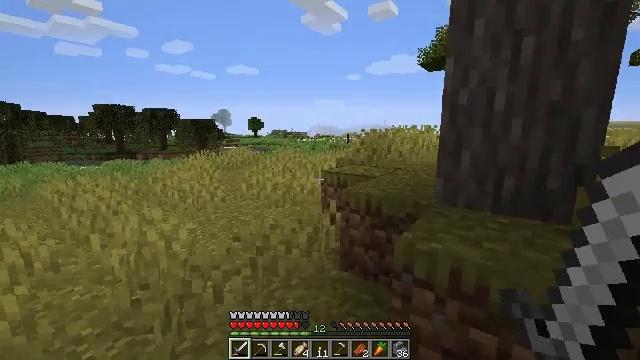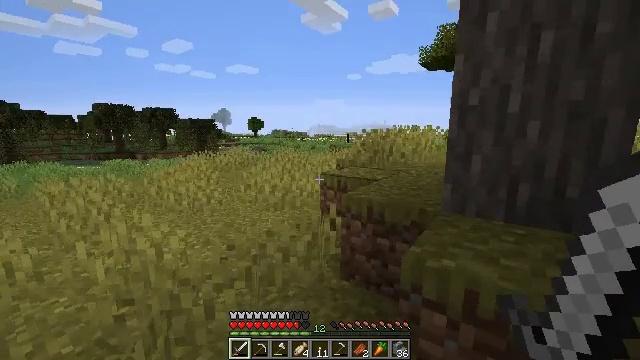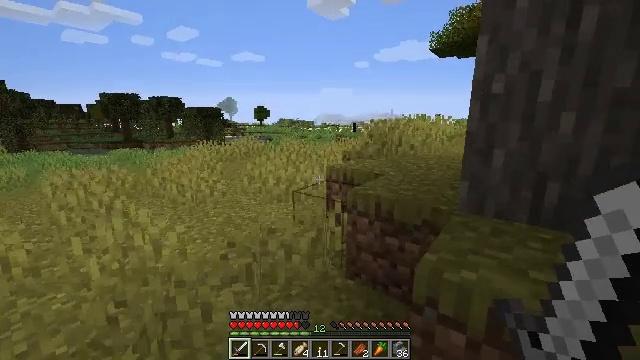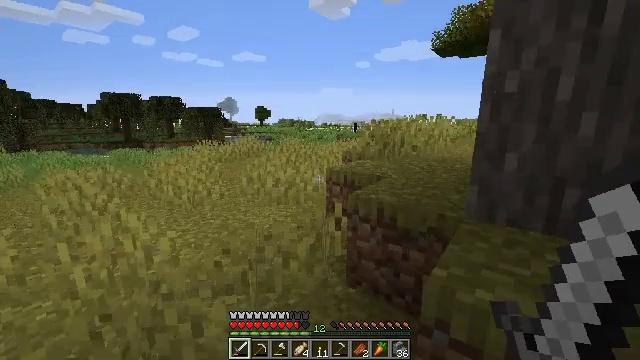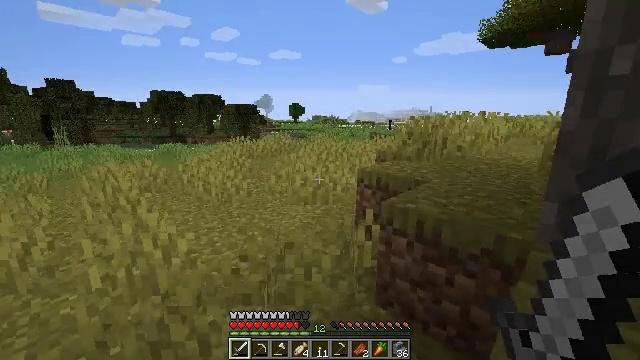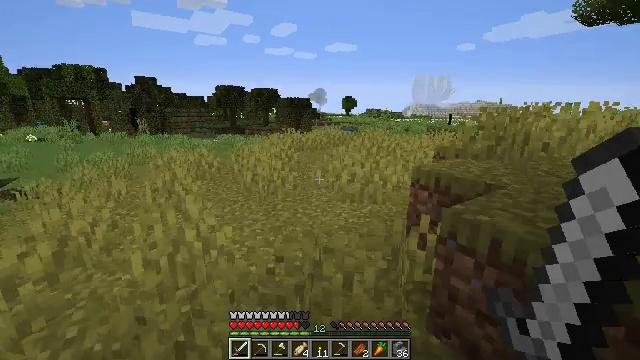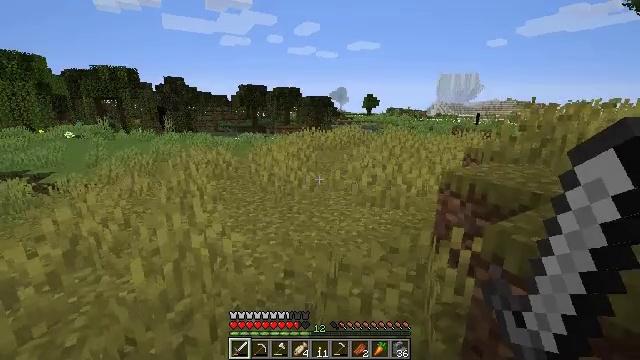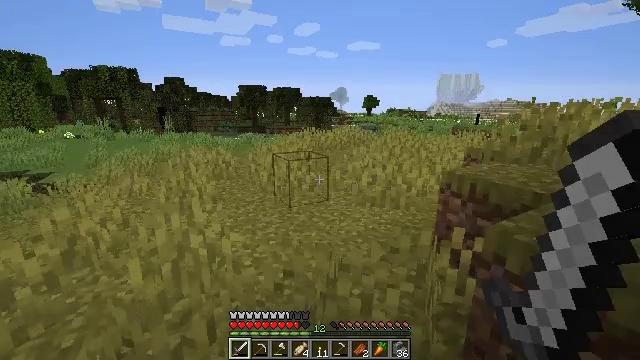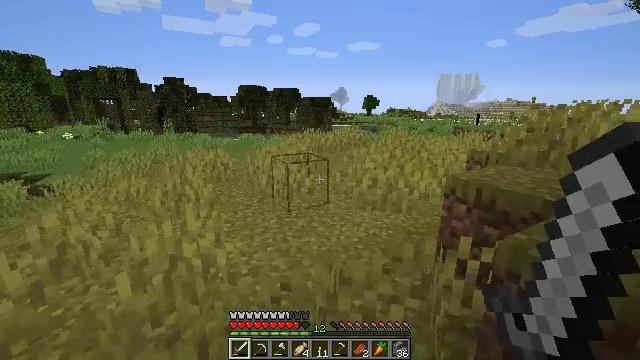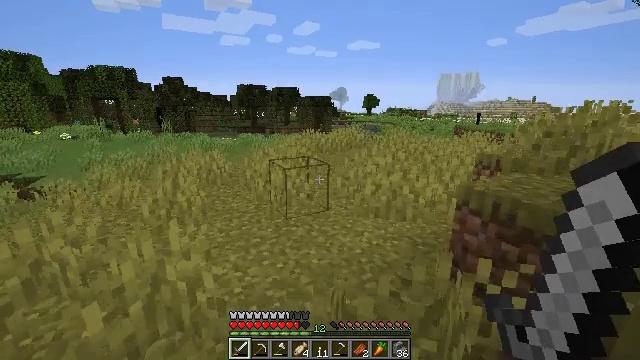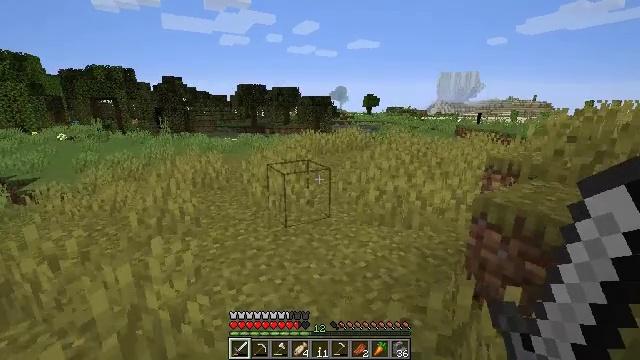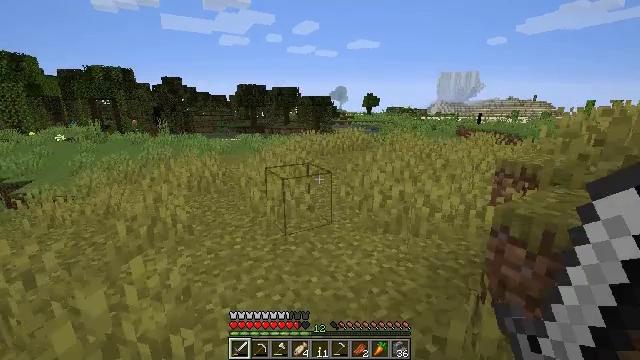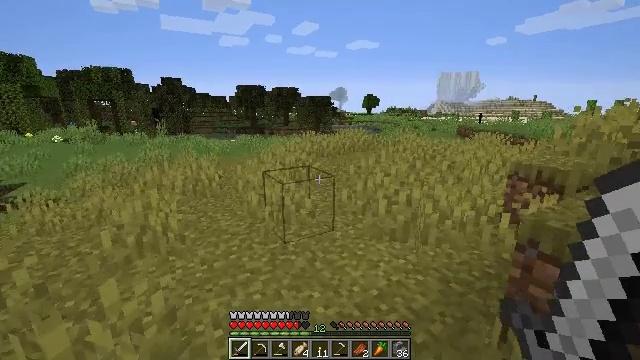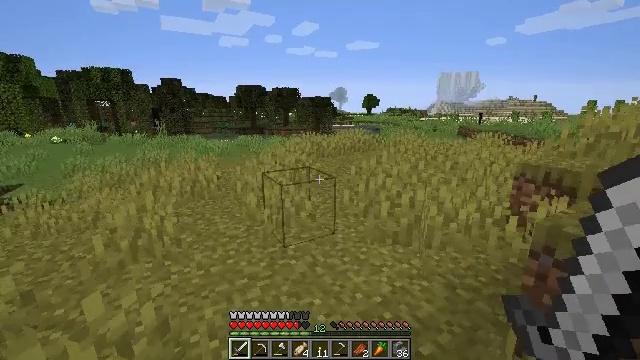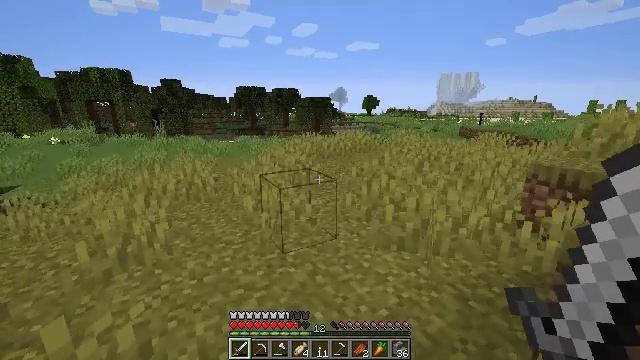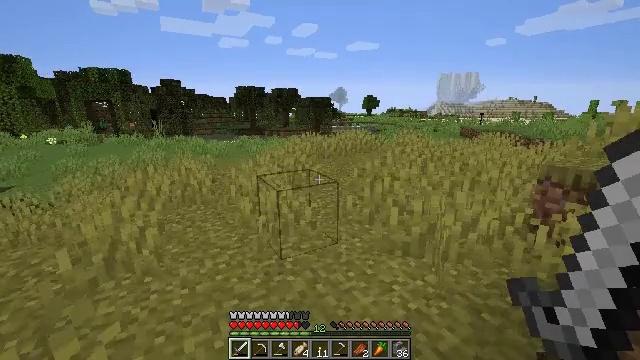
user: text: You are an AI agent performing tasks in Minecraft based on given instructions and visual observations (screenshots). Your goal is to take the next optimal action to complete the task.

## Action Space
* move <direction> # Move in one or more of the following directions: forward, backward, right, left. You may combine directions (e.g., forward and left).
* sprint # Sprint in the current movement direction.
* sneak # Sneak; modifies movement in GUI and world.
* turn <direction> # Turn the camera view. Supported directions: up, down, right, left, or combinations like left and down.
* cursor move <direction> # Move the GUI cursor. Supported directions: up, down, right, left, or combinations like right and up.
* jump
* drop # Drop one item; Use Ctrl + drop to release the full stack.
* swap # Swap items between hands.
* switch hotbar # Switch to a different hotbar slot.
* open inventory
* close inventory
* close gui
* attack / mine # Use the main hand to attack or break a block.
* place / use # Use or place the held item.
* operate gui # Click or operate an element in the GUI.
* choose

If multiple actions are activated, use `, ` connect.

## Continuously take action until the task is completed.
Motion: motion action
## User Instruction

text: Drop a torch.
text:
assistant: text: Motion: move forward
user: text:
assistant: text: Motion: move forward, turn left and down
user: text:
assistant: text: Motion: move forward
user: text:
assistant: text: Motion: move forward, turn left
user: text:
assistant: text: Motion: move forward, turn left and down
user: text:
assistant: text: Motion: move forward, turn left
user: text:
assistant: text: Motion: no_op
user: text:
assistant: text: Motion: move forward
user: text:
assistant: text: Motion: move forward
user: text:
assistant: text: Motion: move forward
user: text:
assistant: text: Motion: move forward
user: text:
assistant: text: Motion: move forward
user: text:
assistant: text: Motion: move forward
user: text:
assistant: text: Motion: move forward
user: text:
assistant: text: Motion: move forward
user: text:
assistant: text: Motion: move forward
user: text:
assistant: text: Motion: move forward
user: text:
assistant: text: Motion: move forward
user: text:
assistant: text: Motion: move forward
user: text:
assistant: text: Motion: move forward
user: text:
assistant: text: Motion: move forward
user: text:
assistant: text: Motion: move forward
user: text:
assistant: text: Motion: move forward, turn left and down
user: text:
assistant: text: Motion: move forward, turn left and down
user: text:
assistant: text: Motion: move forward and move right, turn left
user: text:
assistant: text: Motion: move forward and move right
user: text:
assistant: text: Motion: move forward and move right
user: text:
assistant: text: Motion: move forward and move right
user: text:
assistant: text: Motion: move forward and move right
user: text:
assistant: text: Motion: move forward and move right